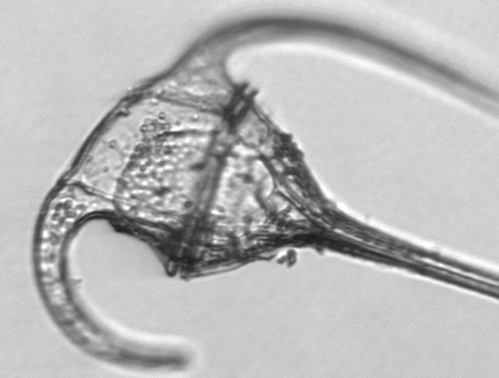
Label: Tripos